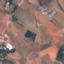
Land use / land cover: PermanentCrop